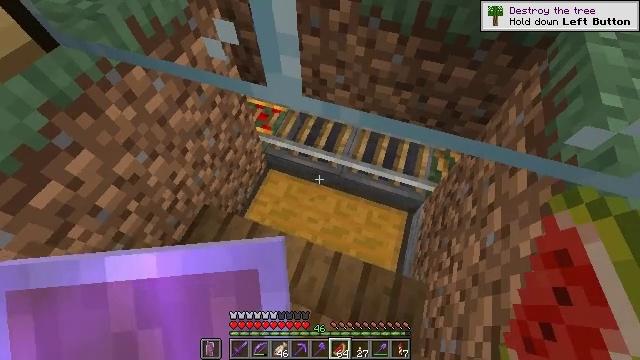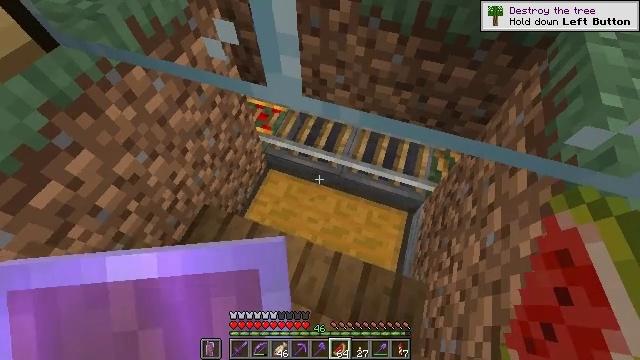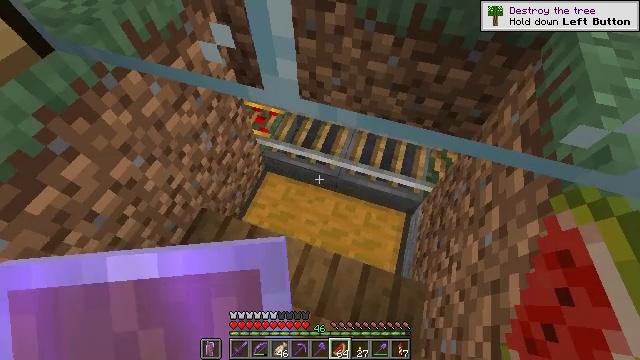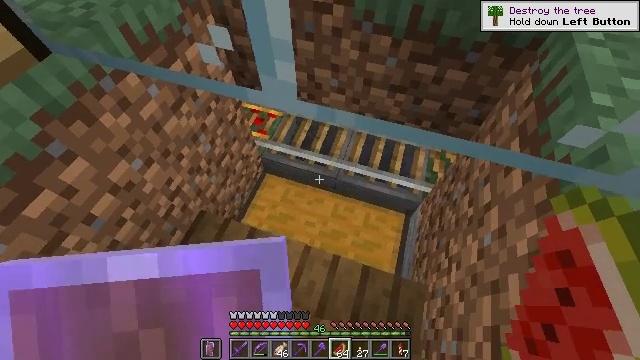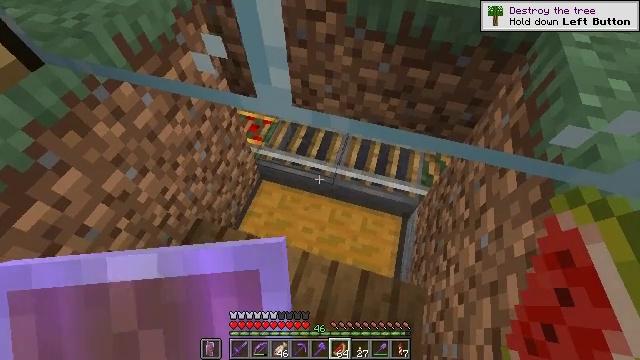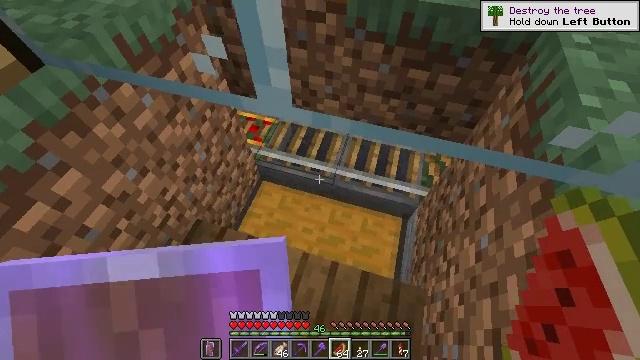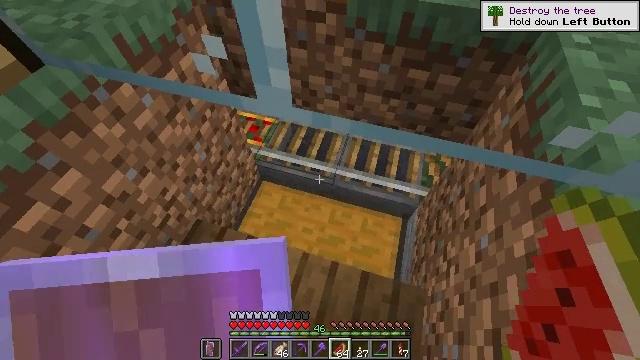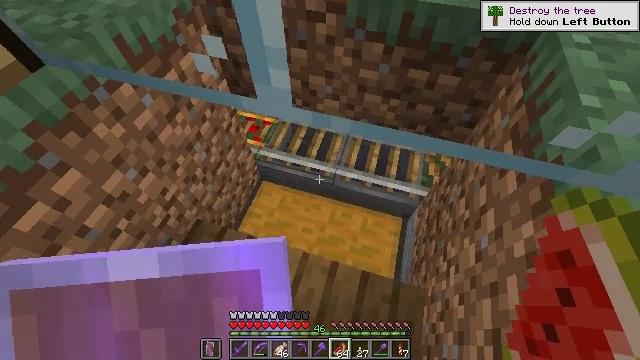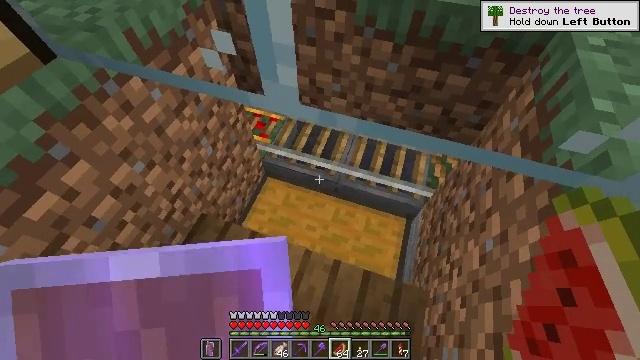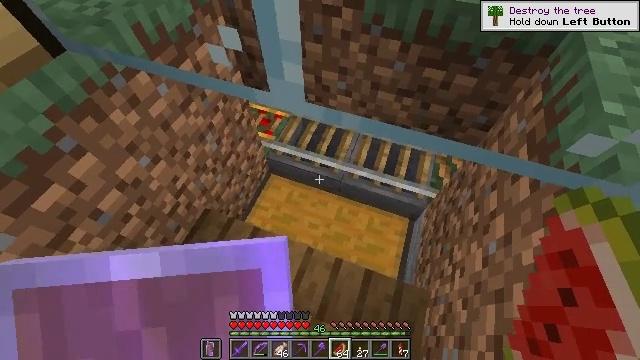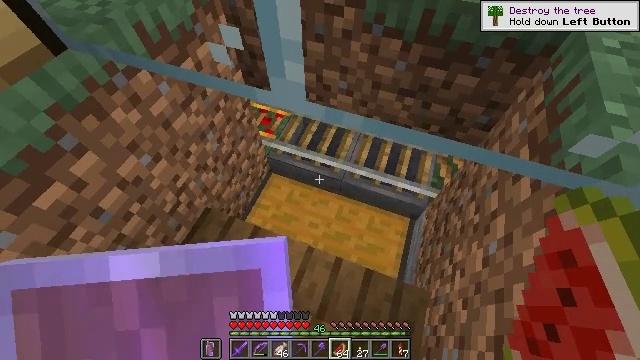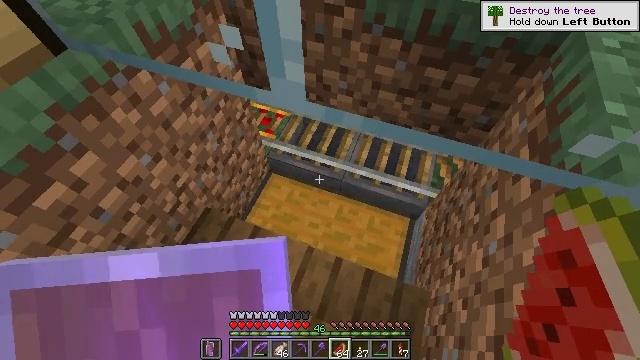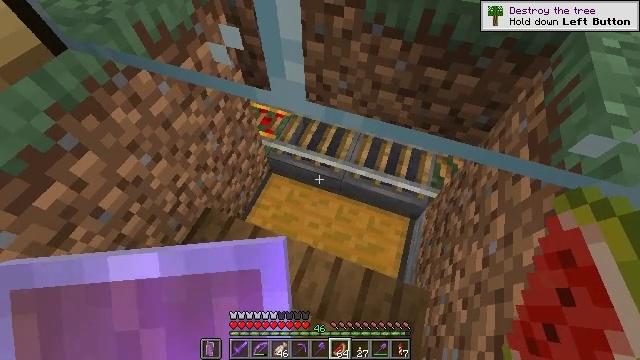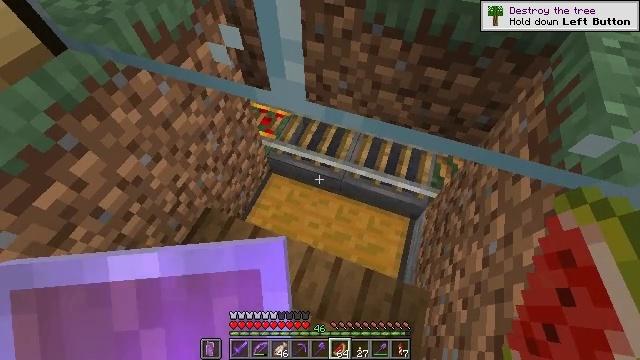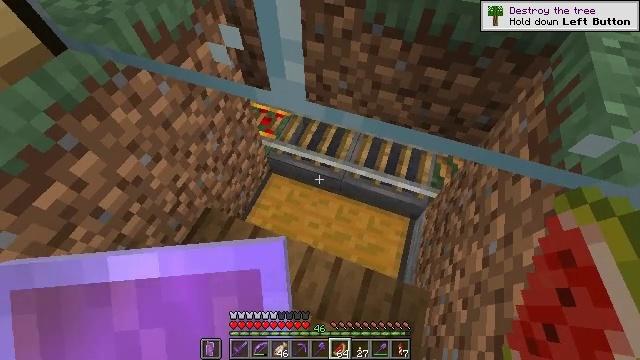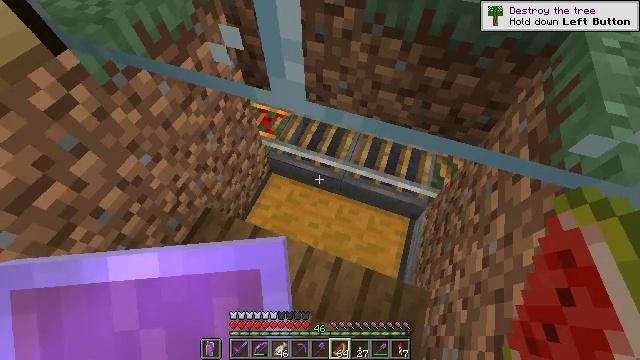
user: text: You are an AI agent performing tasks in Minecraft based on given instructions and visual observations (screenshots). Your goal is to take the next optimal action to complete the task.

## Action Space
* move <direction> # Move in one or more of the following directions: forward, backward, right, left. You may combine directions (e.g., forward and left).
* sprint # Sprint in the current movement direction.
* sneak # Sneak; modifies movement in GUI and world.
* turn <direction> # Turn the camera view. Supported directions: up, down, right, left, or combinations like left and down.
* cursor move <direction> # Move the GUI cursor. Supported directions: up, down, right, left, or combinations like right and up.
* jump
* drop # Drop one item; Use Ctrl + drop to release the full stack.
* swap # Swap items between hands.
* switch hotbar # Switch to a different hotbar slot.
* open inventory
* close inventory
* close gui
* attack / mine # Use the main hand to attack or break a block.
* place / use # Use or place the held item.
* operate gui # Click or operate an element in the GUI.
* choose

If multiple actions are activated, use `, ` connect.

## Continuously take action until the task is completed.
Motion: motion action
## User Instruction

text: Interact with the crafting table to obtain the melon.
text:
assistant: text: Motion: no_op
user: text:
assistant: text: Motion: no_op
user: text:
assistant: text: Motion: no_op
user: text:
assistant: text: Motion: turn right and up
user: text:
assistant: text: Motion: no_op
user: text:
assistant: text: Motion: no_op
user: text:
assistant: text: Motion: no_op
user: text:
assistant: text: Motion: turn left
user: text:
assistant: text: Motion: turn left
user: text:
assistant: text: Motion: no_op
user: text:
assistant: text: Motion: no_op
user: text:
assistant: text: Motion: no_op
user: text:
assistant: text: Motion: no_op
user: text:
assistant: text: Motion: no_op
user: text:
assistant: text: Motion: use / place
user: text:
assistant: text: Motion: use / place
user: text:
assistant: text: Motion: use / place
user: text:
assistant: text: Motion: no_op
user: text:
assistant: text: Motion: no_op
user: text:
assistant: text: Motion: open gui
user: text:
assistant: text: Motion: no_op
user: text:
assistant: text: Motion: no_op
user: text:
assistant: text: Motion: no_op
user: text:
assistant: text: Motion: no_op
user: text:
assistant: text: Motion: no_op
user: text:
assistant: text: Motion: no_op
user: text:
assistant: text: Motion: no_op
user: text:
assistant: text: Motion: no_op
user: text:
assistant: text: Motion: no_op
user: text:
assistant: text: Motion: no_op